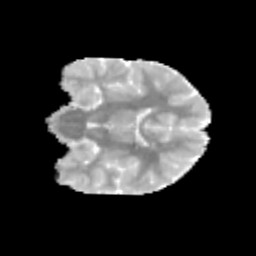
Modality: MD
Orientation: coronal
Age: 9
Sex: male
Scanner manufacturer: siemens
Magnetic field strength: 3 T
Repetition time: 3.8 s
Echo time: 0.07 s